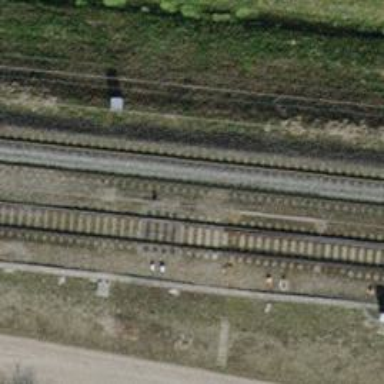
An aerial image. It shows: Railway switch.